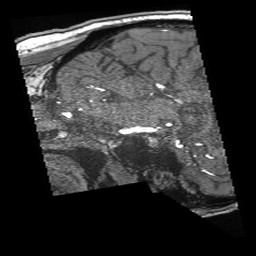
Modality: angio
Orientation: sagittal
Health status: ill
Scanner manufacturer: siemens
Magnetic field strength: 3 T
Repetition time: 0.02 s
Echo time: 0.0033 s